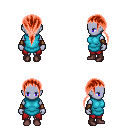
a pixel art fantasy rpg character, female body template, dark elf, purple skin, teal tunic, red pants, red ponytail hairstyle, cloth bracers, maroon shoes, four views (front, back, left, right), 2x2 character sprite sheet, small pixel art, hard edges, no anti-aliasing